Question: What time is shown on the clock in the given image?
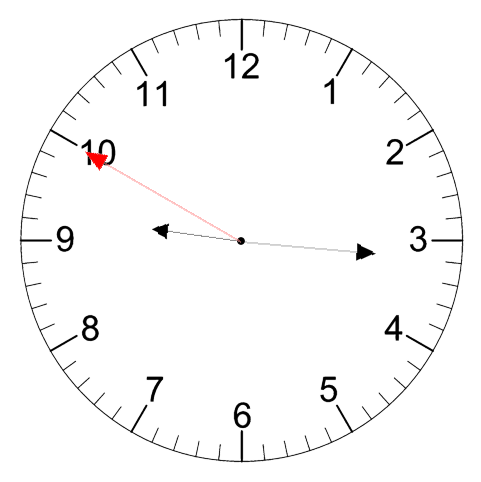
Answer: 09:15:50